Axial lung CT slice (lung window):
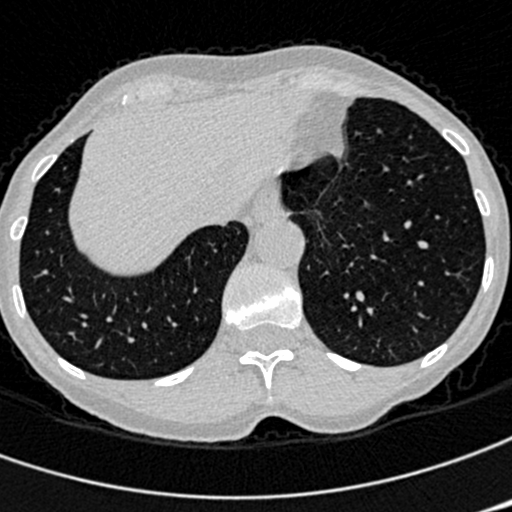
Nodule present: no